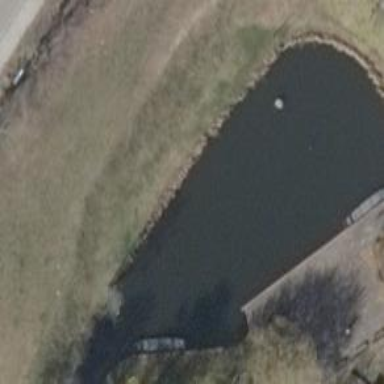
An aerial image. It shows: Peaceful pond surrounded by nature.